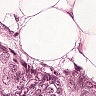
Metastatic tissue present: yes